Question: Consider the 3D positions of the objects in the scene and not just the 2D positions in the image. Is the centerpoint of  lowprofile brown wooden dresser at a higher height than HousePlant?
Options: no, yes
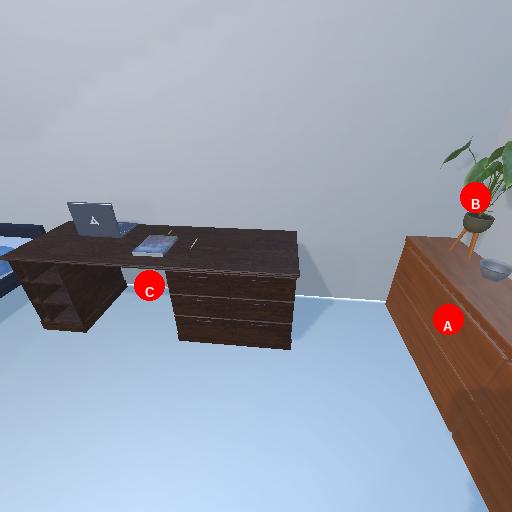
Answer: no